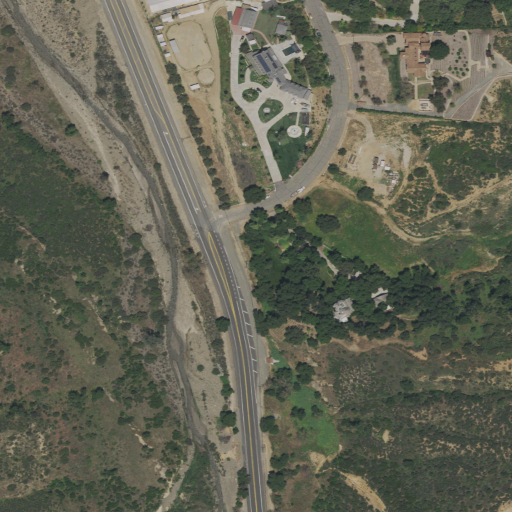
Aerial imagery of valley in California named Pancho Canyon containing grassland, low intensity development, open development, shrub, medium intensity development, woody wetlands, and herbaceous wetlands